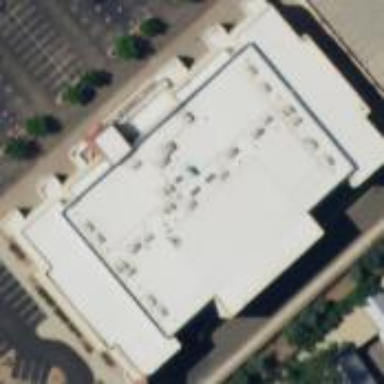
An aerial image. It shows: Building.